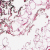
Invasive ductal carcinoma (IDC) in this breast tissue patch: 0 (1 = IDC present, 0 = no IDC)